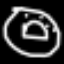
Label: donut